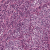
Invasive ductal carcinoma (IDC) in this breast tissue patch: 0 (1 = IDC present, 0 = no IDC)